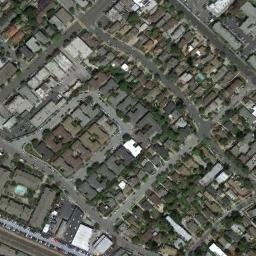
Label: dense_residential